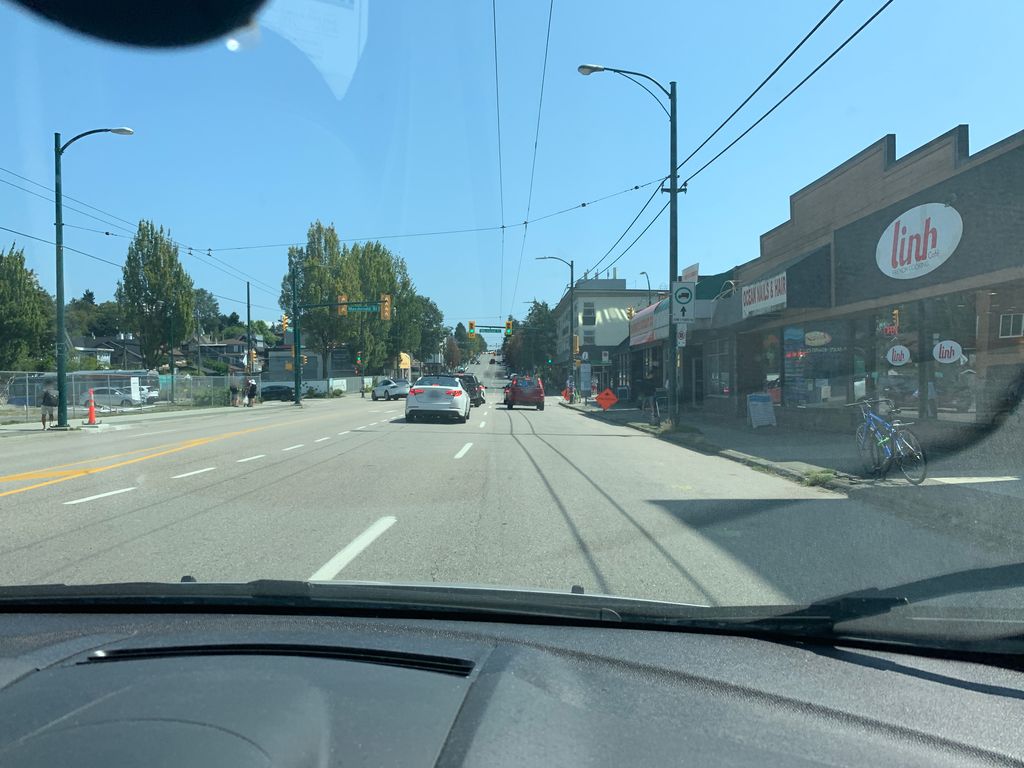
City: vancouver